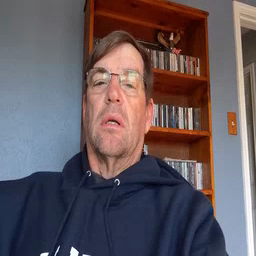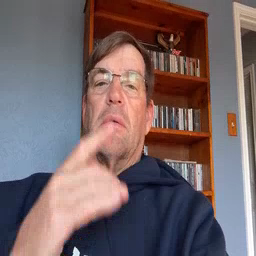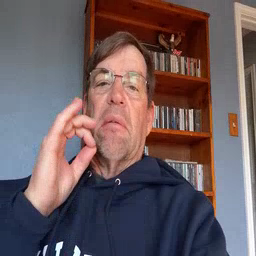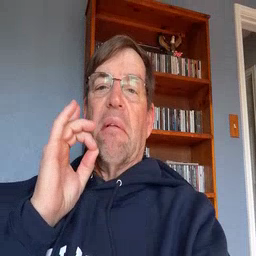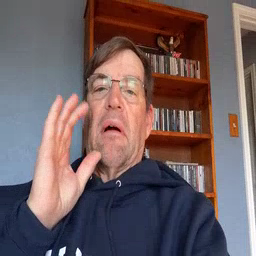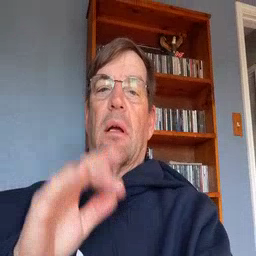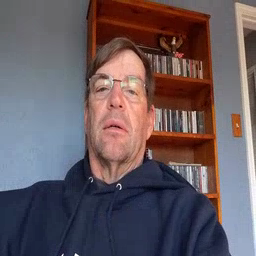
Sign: yucky